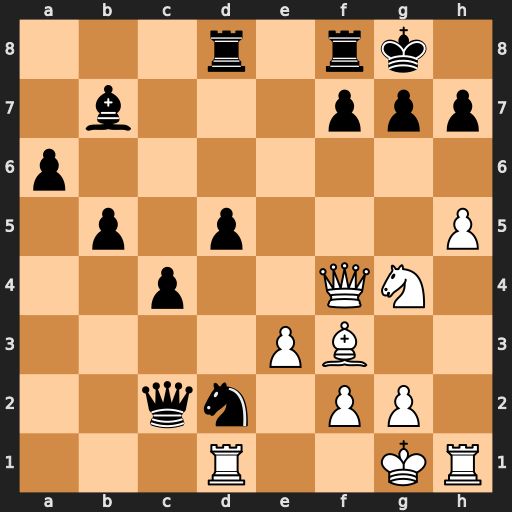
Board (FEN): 3r1rk1/1b3ppp/p7/1p1p3P/2p2QN1/4PB2/2qn1PP1/3R2KR
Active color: w
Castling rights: -
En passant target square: -
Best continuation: Rxd2 Qxd2 h6 Qe1+ Kh2 Qc3 hxg7 Qxg7 Nf6+